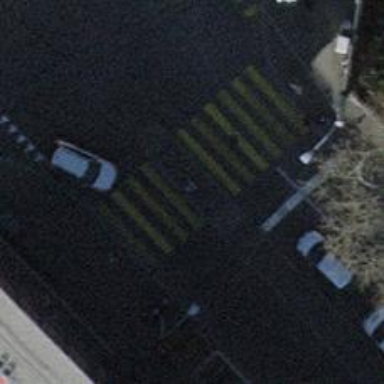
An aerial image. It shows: Road with traffic signals and zebra crossing with traffic signals.